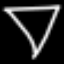
Label: diamond